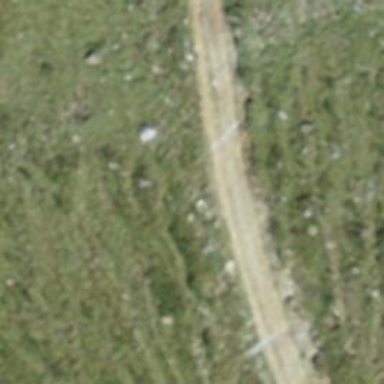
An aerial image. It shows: Track with grade 3 tracktype.